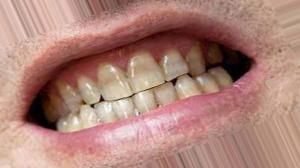
Condition: Tooth Discoloration